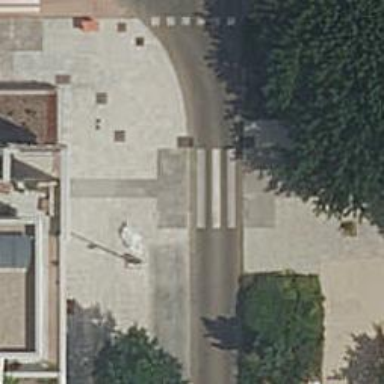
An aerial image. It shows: Uncontrolled crossing on the road.